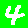
Digit: 4